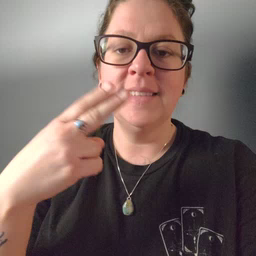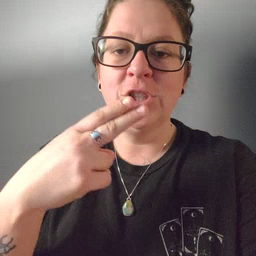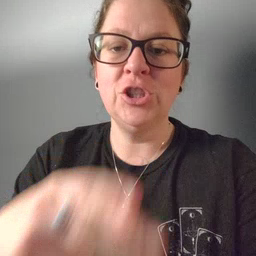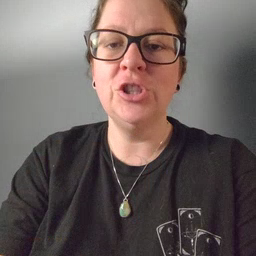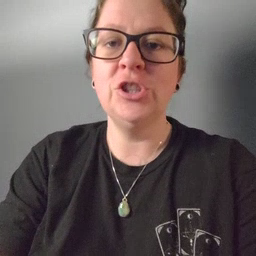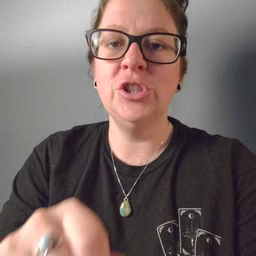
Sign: scissors